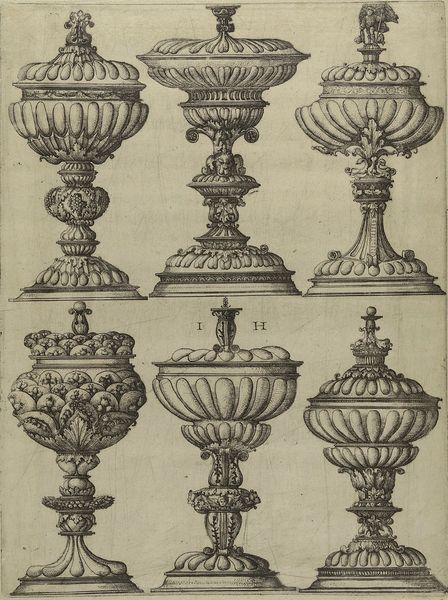
Titel: Sechs Gefäßentwürfe
Künstler: Hieronymus Hopfer
Standort: Hamburg
Institution: Museum für Kunst und Gewerbe Hamburg
Schlagwörter: renaissance, krug, papier, grafik, graphik, fotografie, photographie, becher, druckgraphik, druckgrafik, radierung, kunstgewerbe, pokal, goldschmiedekunst, kunsthandwerk, deckelpokal, gerippt, reproduktionen, industriedesign, druckerzeugnisse, gefäß, behälter, ornamentstich, vorlageblätter